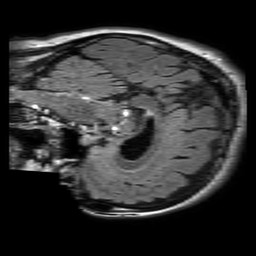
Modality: FLAIR
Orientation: sagittal
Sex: female
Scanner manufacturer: philips
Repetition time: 11 s
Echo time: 0.125 s